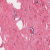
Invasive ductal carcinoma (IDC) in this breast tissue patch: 0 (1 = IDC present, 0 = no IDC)